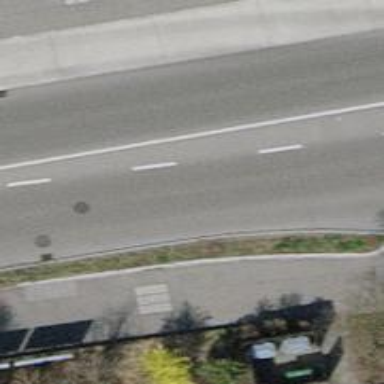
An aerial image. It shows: Primary highway with asphalt surface and separate sidewalk.